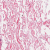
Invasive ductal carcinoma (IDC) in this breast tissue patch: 0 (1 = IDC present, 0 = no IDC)